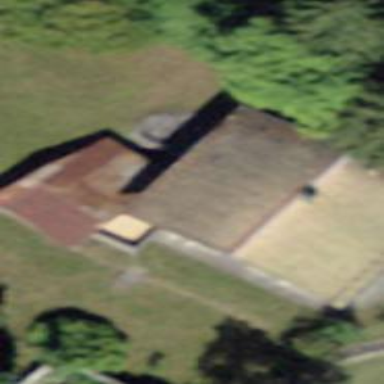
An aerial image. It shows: Barn.